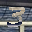
Label: 3